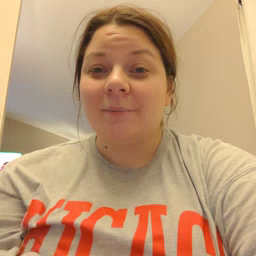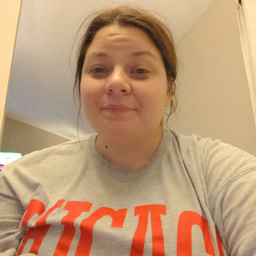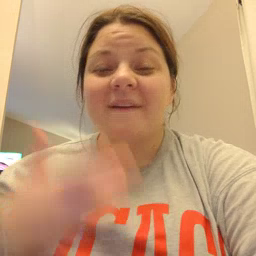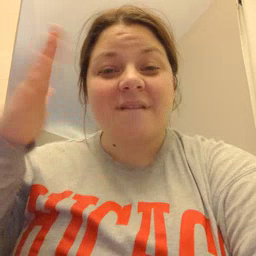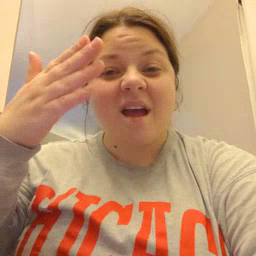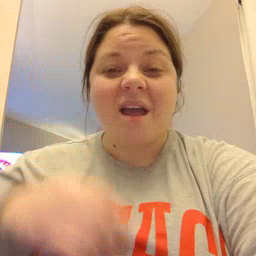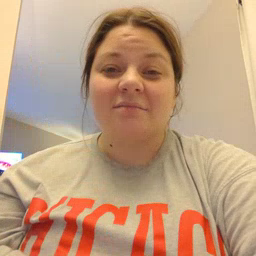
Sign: flag